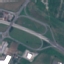
Land use / land cover: Highway